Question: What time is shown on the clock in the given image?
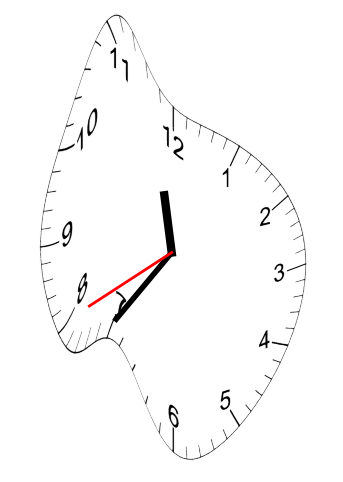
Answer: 11:35:40